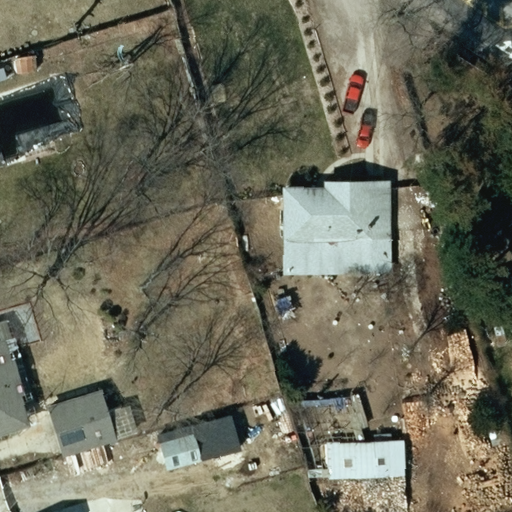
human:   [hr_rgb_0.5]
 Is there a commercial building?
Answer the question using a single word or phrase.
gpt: no

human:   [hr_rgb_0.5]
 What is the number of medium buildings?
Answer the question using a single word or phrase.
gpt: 4

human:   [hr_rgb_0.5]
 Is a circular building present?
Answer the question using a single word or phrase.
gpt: no

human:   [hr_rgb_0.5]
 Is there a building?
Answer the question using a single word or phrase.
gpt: yes

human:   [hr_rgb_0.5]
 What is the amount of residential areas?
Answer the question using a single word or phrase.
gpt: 1

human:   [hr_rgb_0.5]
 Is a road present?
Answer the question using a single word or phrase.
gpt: yes

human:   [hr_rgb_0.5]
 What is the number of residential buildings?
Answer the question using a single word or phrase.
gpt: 5

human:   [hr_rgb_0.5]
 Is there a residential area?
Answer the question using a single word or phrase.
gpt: yes

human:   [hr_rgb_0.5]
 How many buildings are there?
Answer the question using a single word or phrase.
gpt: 7

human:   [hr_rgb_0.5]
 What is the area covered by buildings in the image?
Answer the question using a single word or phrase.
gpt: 1457m2

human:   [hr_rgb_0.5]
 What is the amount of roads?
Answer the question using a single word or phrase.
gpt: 2

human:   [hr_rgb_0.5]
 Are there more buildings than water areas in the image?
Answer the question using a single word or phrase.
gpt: yes

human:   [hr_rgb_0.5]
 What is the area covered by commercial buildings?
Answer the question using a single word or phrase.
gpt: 0m2

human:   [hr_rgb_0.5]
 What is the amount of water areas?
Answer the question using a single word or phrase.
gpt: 0

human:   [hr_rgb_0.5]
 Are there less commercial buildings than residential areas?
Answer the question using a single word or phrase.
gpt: yes

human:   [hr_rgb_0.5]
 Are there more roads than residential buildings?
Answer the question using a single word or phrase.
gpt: no

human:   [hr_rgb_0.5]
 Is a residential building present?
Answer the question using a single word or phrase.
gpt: yes

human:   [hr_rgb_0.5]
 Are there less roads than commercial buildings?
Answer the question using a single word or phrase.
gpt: no

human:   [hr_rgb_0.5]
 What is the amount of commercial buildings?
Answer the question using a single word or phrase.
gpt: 0

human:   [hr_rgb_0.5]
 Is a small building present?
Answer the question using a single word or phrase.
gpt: yes

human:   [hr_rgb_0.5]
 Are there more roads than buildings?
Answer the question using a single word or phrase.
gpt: no

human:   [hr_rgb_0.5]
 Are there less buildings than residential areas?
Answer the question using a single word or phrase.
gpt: no

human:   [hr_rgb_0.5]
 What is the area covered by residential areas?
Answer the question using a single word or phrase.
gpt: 10621m2

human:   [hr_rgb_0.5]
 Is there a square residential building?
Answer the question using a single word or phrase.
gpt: no

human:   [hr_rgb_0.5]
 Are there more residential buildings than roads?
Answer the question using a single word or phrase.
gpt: yes

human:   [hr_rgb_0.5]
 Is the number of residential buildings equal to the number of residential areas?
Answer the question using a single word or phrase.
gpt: no

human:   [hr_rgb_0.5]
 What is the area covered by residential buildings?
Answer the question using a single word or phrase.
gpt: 1341m2

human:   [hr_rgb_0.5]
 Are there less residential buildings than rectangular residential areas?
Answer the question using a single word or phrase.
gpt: no

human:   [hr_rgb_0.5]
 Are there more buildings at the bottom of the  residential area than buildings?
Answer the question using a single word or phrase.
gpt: no

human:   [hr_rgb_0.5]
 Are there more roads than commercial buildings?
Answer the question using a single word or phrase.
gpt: yes

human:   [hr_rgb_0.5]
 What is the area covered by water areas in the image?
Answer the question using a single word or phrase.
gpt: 0m2

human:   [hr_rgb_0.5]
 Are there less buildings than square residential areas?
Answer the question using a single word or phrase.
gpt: no

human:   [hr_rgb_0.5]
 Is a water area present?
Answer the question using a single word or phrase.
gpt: no

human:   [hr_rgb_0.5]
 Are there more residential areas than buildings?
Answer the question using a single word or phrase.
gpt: no

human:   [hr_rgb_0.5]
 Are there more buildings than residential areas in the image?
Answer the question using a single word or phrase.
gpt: yes

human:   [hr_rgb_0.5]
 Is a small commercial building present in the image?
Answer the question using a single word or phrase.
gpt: no

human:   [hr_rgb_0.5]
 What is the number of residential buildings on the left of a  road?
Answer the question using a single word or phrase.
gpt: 4

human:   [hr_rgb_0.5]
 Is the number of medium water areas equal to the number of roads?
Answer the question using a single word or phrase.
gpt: no

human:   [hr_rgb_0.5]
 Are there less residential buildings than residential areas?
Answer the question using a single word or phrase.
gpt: no

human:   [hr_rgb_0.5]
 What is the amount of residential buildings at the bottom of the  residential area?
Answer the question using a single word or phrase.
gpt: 0

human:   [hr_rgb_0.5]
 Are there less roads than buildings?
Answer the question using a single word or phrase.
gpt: yes

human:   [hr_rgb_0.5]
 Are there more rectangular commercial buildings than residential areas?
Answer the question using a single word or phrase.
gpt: no

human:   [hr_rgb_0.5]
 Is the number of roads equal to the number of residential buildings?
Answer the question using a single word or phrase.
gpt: no

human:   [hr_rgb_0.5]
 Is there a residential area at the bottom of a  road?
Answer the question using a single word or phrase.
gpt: yes

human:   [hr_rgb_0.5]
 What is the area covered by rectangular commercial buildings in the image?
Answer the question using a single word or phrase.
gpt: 0m2

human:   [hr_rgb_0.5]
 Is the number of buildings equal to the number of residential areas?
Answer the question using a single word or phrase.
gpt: no

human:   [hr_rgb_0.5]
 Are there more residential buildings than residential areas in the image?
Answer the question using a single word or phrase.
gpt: yes

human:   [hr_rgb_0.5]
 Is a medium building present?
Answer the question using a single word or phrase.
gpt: yes

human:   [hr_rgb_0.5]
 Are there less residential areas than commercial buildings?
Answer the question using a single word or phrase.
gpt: no

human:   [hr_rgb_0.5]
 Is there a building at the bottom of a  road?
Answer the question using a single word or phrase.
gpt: yes

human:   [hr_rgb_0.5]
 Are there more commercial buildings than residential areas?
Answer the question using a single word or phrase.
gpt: no

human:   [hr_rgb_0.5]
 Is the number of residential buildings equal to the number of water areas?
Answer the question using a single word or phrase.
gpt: no

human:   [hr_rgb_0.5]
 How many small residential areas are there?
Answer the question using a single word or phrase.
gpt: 0

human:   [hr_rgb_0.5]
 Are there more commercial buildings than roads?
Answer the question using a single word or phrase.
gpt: no

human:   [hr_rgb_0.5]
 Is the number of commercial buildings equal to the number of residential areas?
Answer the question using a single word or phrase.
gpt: no

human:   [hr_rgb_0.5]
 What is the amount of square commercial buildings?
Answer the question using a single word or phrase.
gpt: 0

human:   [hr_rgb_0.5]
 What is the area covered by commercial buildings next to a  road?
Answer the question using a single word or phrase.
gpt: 0m2

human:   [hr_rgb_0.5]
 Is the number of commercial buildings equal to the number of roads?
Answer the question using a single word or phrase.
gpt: no

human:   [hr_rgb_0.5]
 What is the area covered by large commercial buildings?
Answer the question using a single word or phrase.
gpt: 0m2

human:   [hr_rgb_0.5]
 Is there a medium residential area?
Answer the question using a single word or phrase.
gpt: no

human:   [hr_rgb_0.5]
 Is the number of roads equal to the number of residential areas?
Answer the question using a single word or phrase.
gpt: no

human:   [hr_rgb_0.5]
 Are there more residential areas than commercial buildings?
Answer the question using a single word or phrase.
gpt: yes

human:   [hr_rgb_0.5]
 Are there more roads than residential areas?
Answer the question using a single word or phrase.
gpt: yes

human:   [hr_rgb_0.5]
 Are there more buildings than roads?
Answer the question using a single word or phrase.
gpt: yes